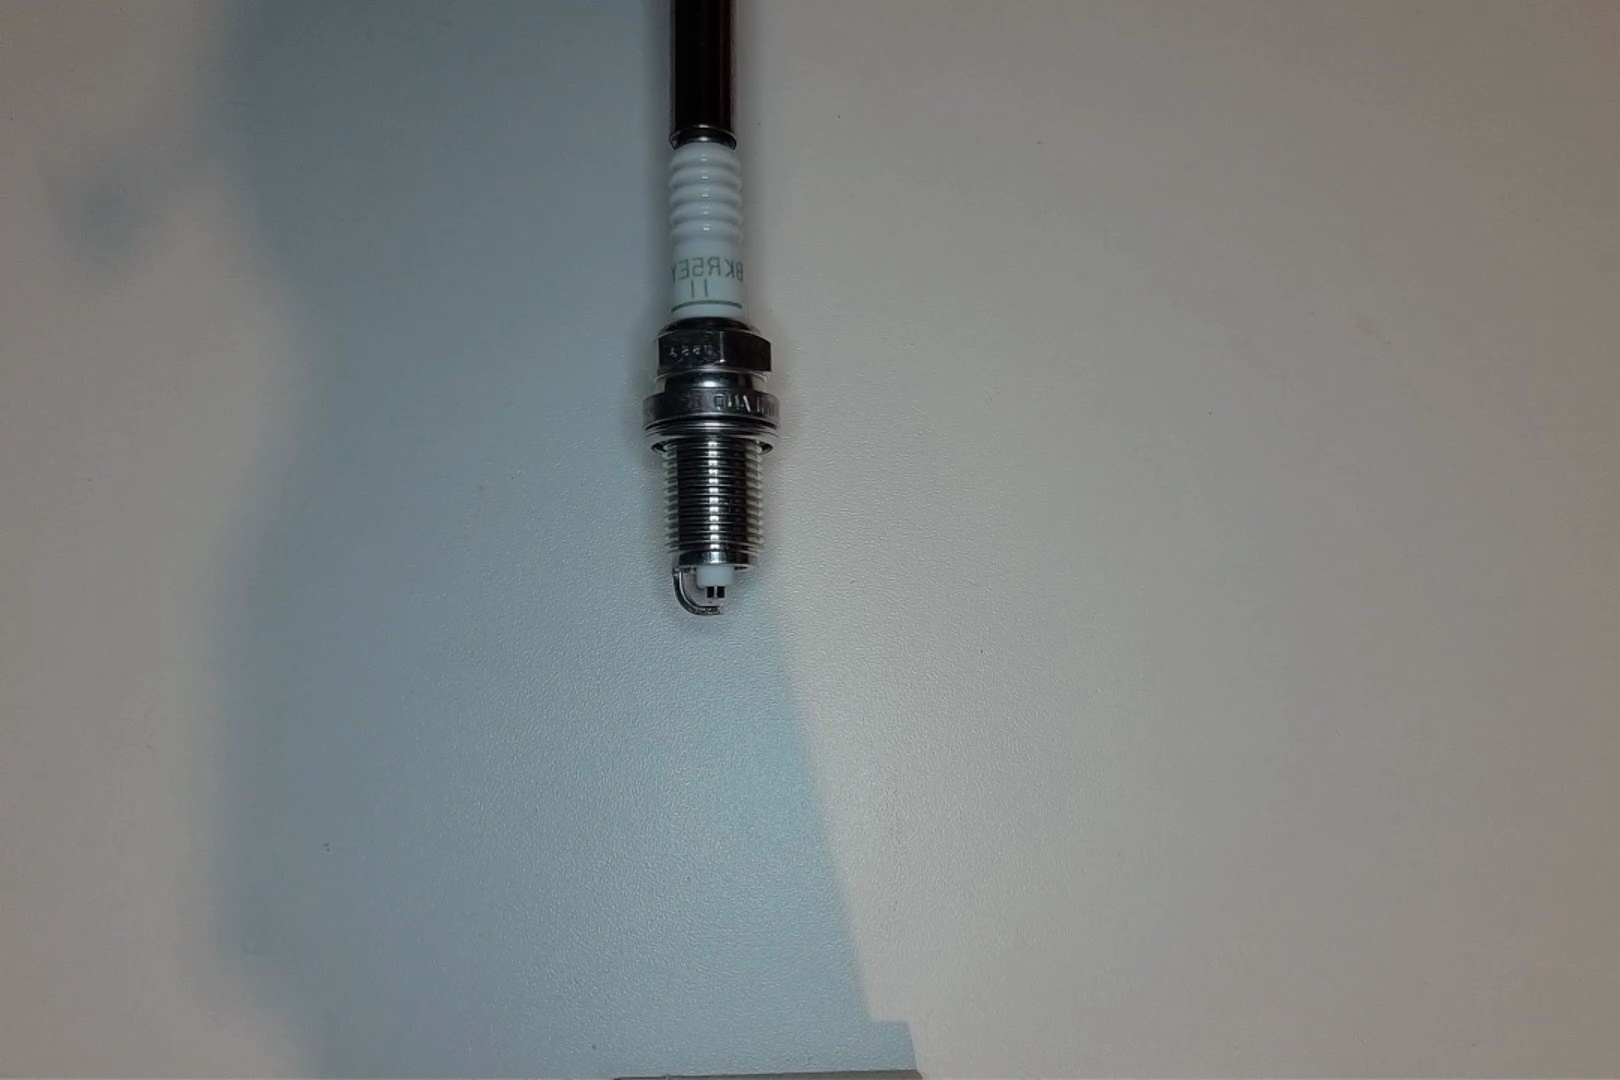
Label: no anomaly